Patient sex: F
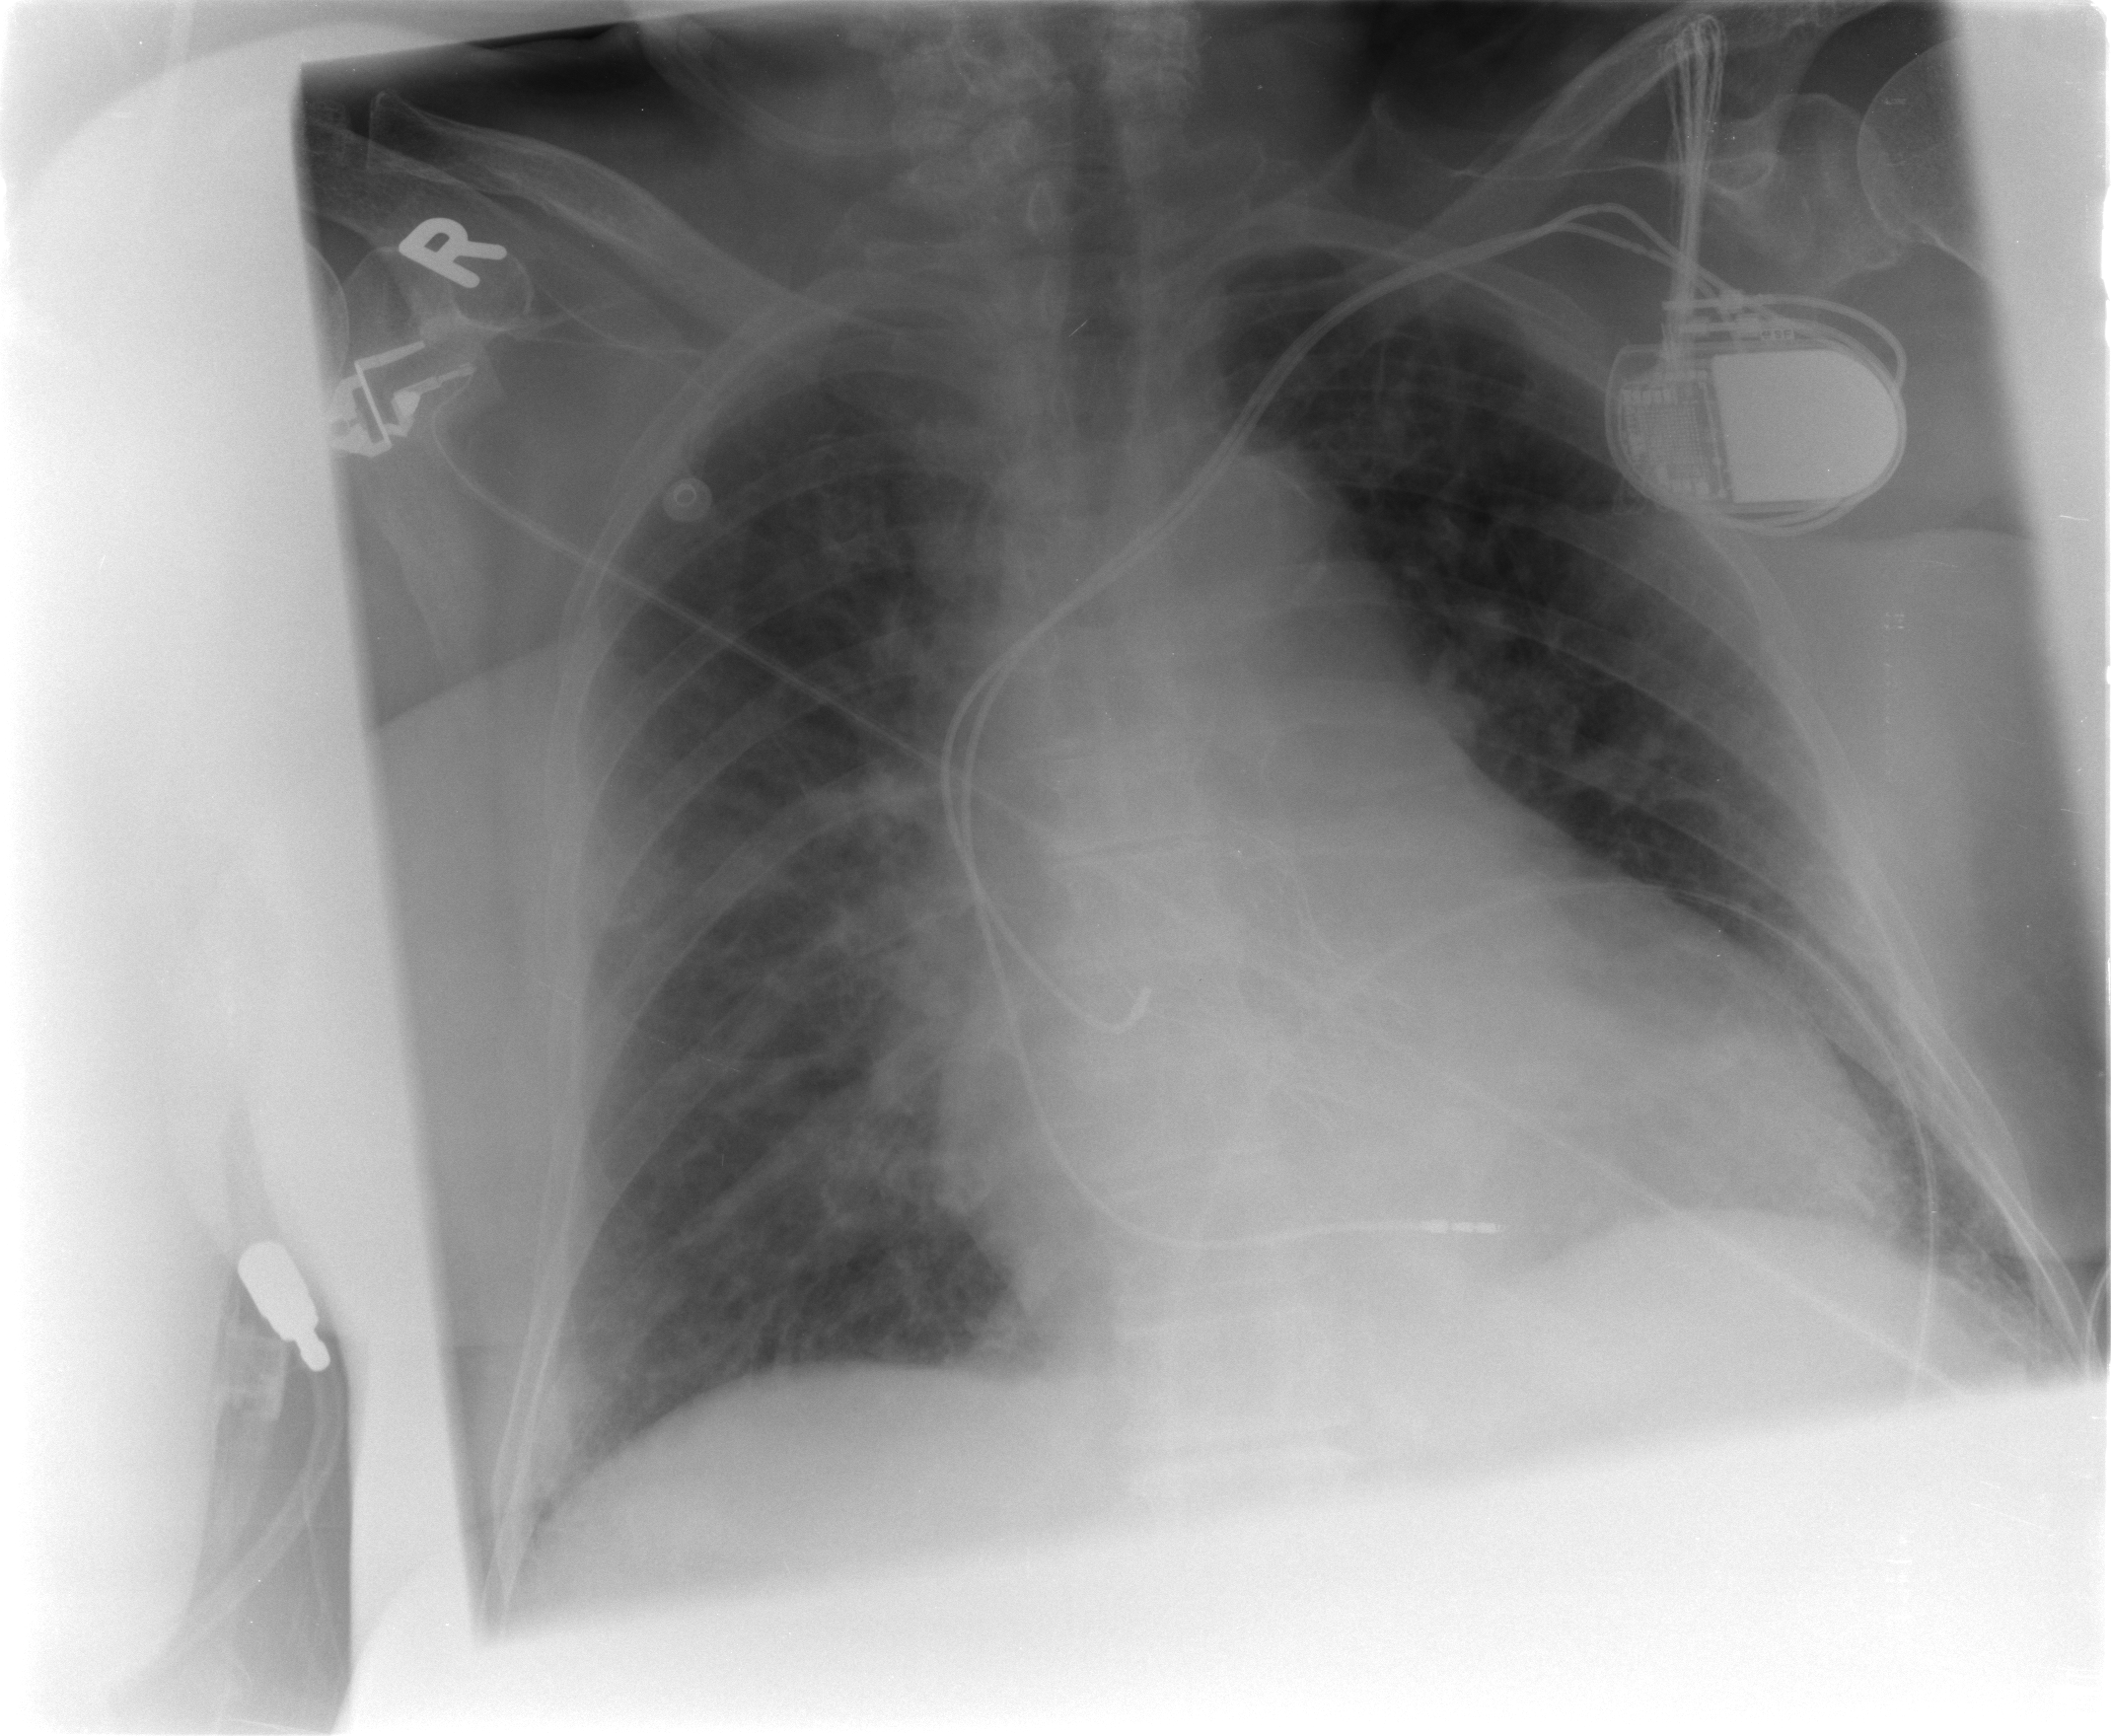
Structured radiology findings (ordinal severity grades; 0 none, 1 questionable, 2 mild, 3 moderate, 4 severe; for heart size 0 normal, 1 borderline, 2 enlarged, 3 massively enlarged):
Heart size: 2
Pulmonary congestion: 3
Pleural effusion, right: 0
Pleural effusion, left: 0
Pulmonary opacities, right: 2
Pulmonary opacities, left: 2
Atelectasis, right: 2
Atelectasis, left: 2